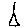
Label: triangle